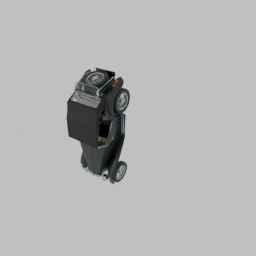
Label: mechanical